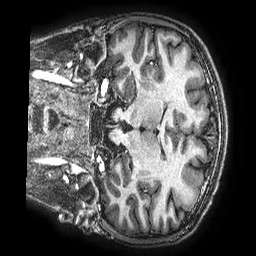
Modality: T1w
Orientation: coronal
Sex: male
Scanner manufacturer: ge
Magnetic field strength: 3 T
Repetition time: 0.00766 s
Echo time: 0.003476 s